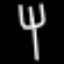
Label: fork